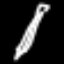
Label: pencil